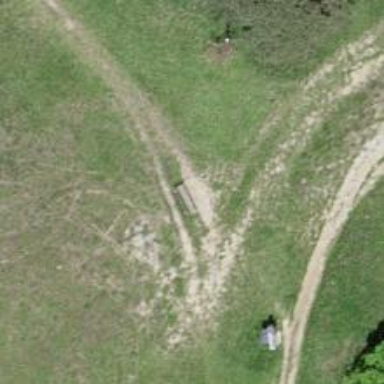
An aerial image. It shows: Bench for seating.